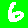
Digit: 6